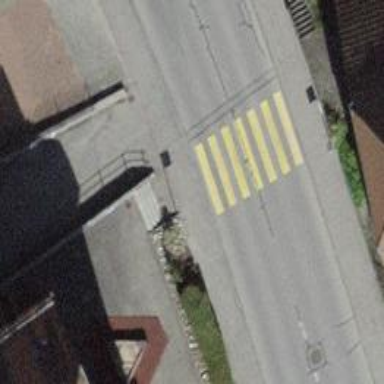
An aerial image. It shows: Pedestrian crossing with zebra markings on footway.